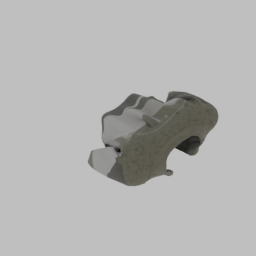
Label: people